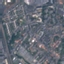
Label: Residential